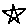
Label: star